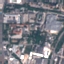
Land use / land cover class: Industrial